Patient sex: M
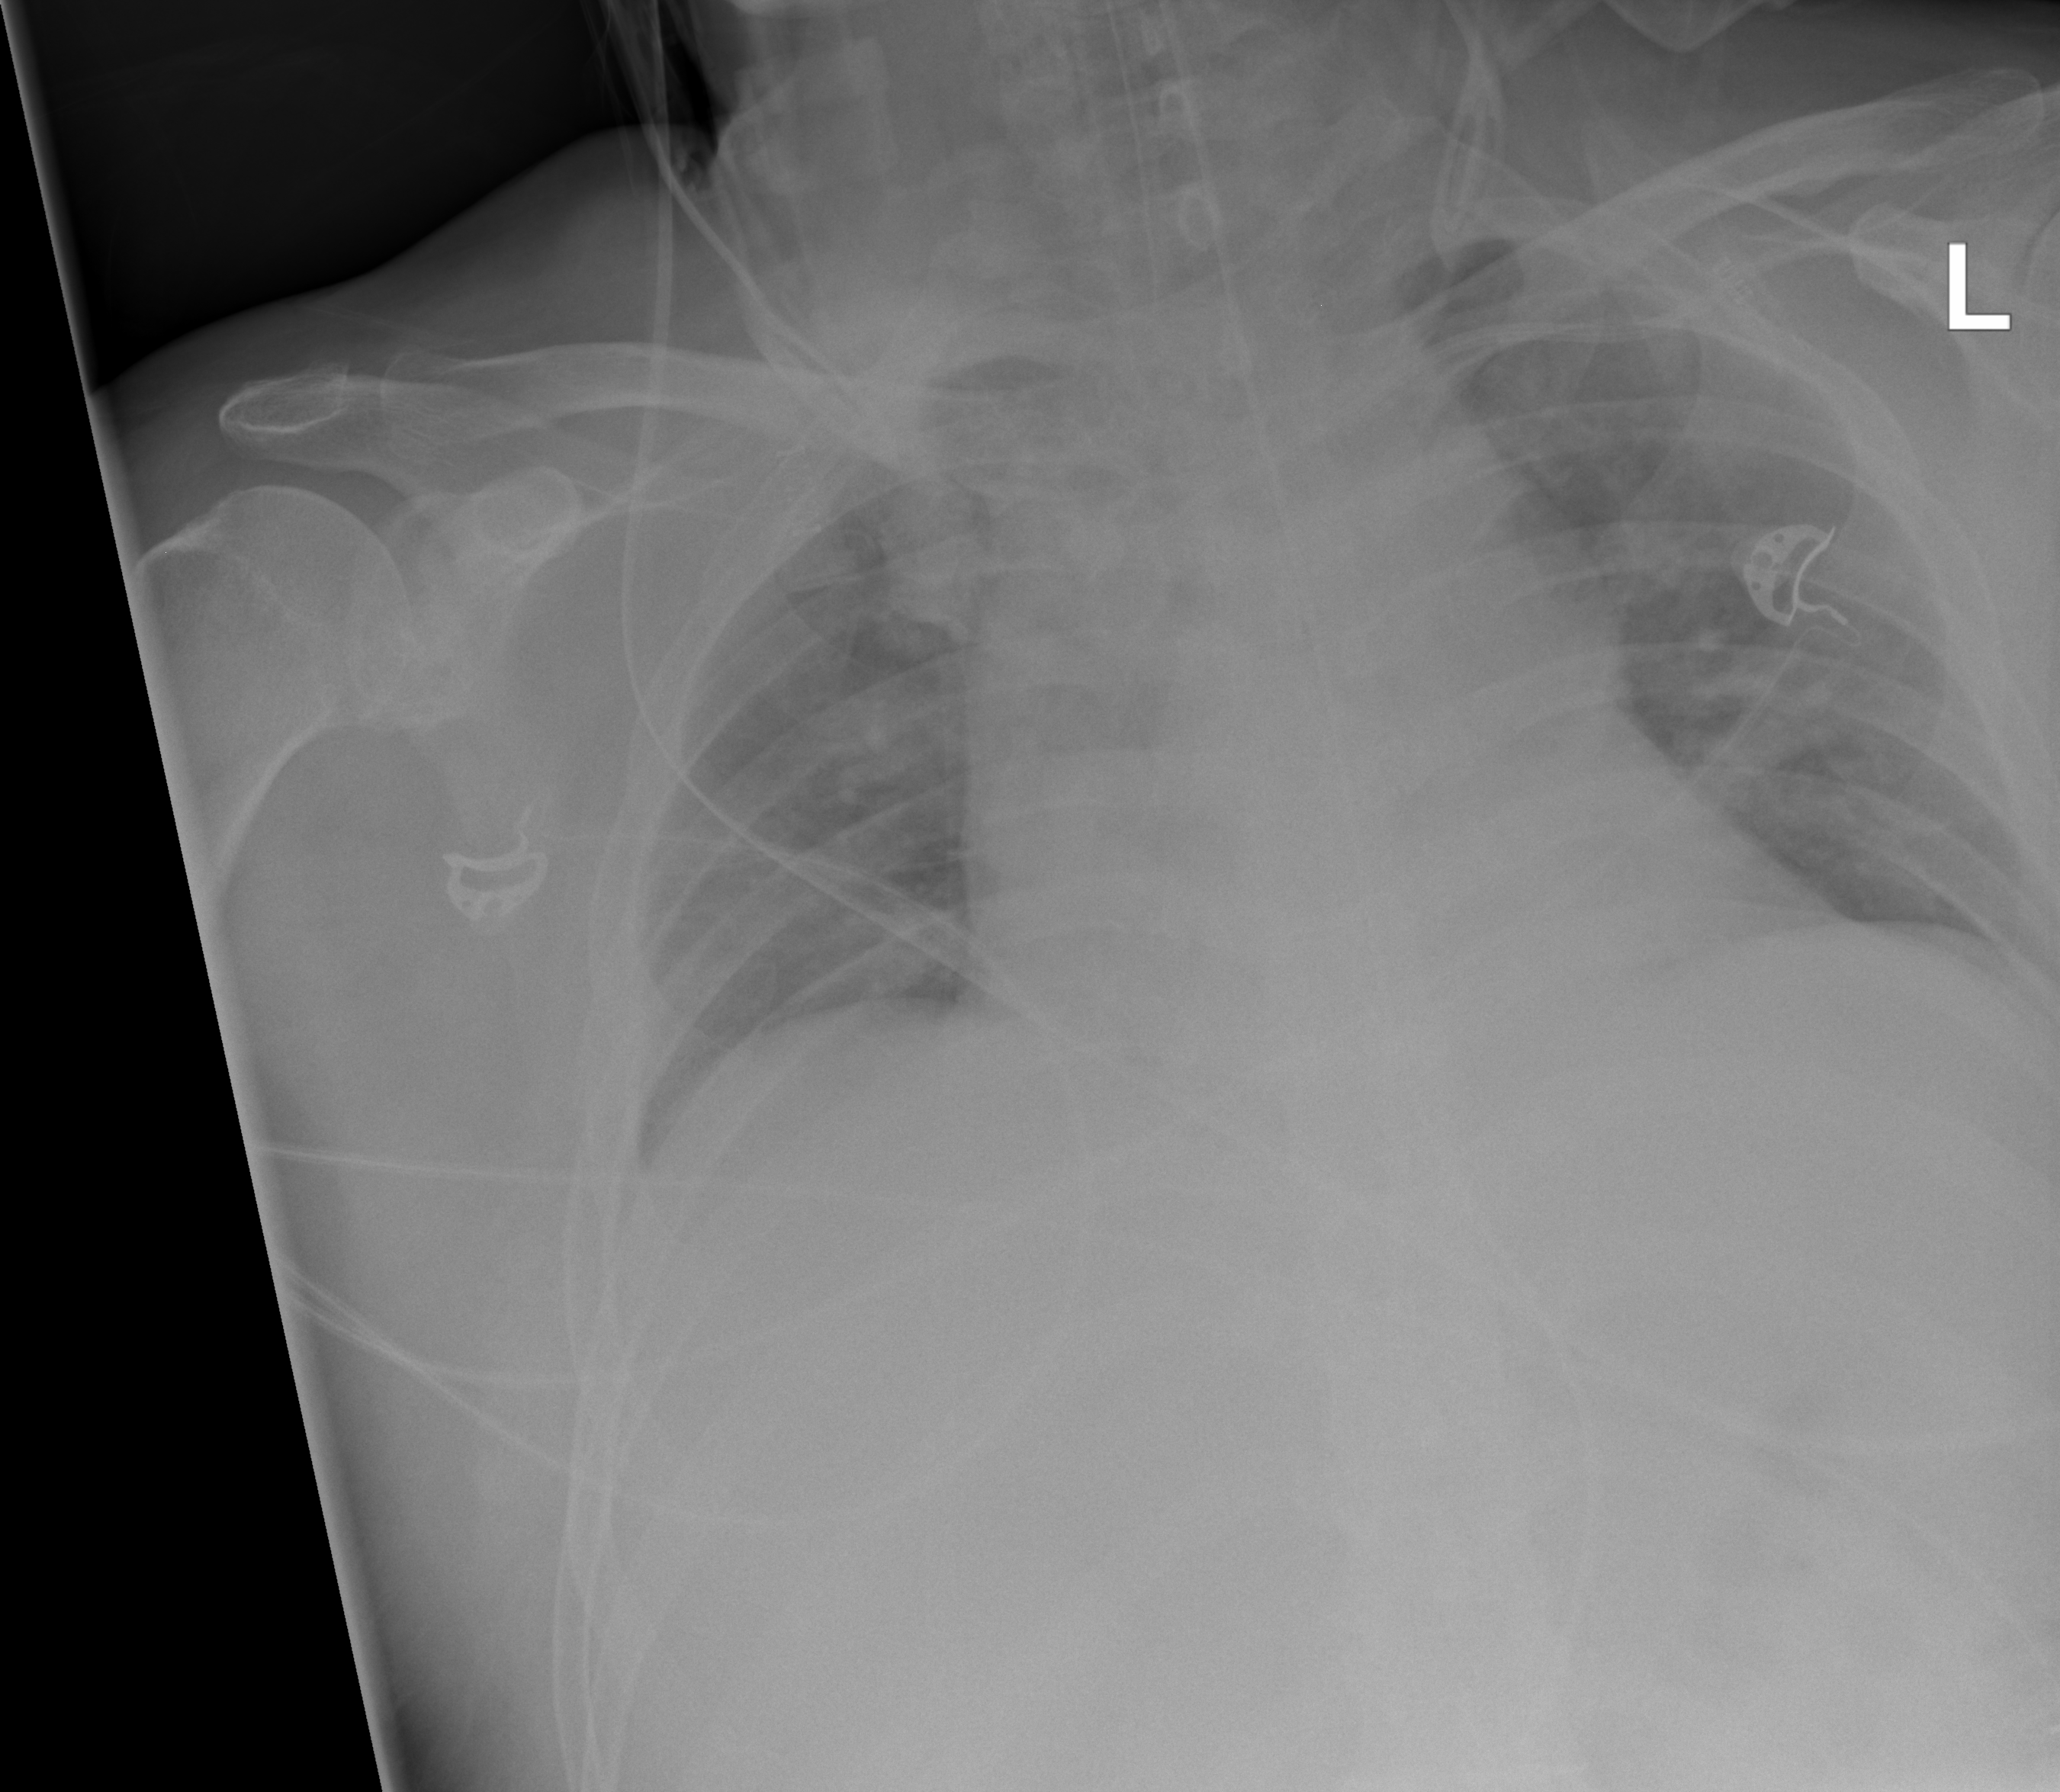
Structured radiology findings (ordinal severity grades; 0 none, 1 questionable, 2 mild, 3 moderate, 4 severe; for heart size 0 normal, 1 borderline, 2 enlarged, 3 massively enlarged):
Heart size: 1
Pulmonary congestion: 0
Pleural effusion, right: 1
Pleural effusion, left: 1
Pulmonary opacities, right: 2
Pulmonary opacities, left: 0
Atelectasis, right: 2
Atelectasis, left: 1